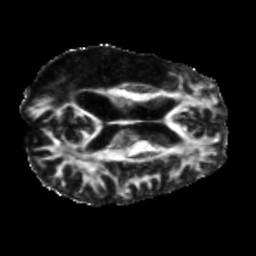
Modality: FA
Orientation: axial
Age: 41
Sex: male
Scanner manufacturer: siemens
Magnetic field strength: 3 T
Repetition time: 5.25 s
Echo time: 0.08 s